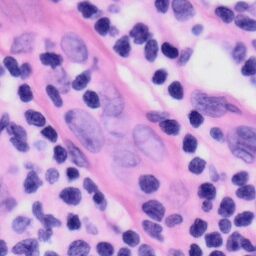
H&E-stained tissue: Skin